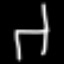
Label: chair